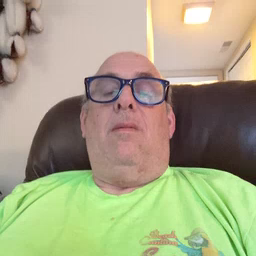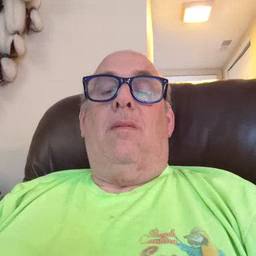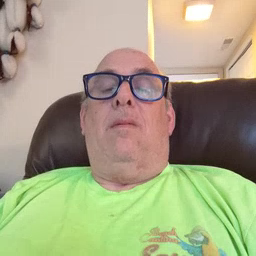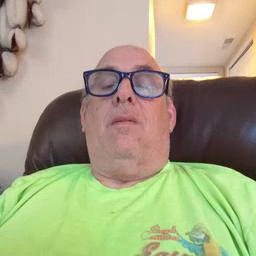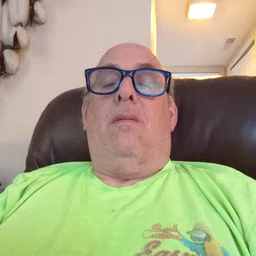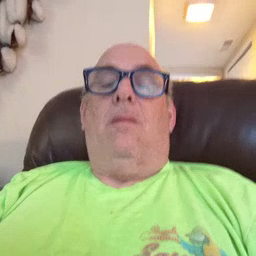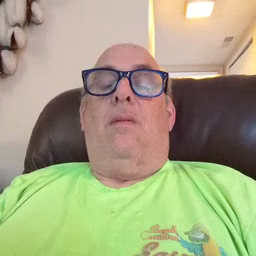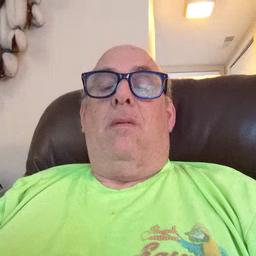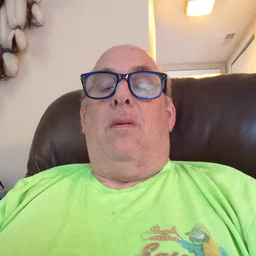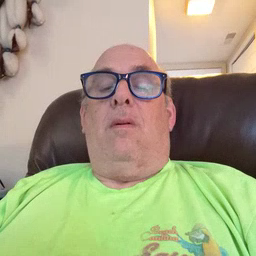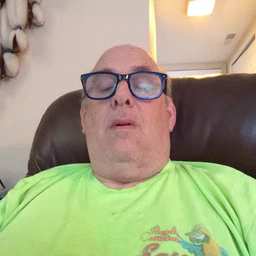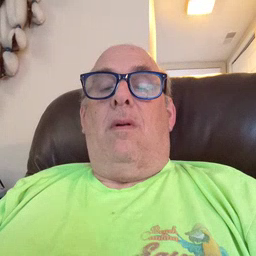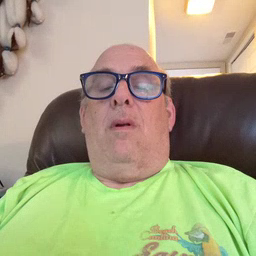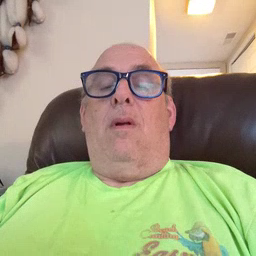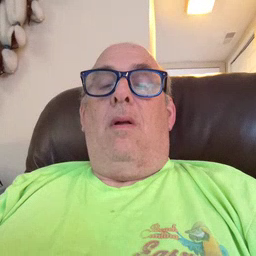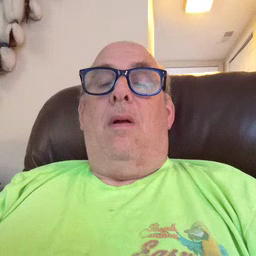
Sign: snow